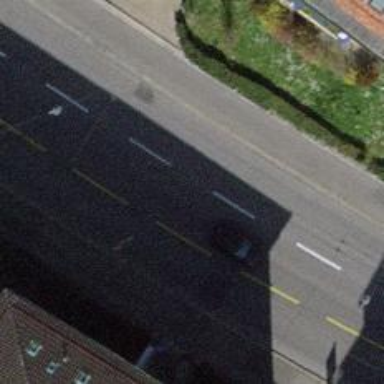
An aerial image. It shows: Secondary road with asphalt surface and sidewalks on both sides. Trolley wires are present along the road.